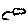
Label: cloud